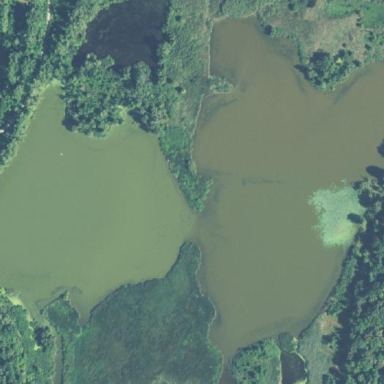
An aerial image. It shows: Pond with natural water.